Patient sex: M
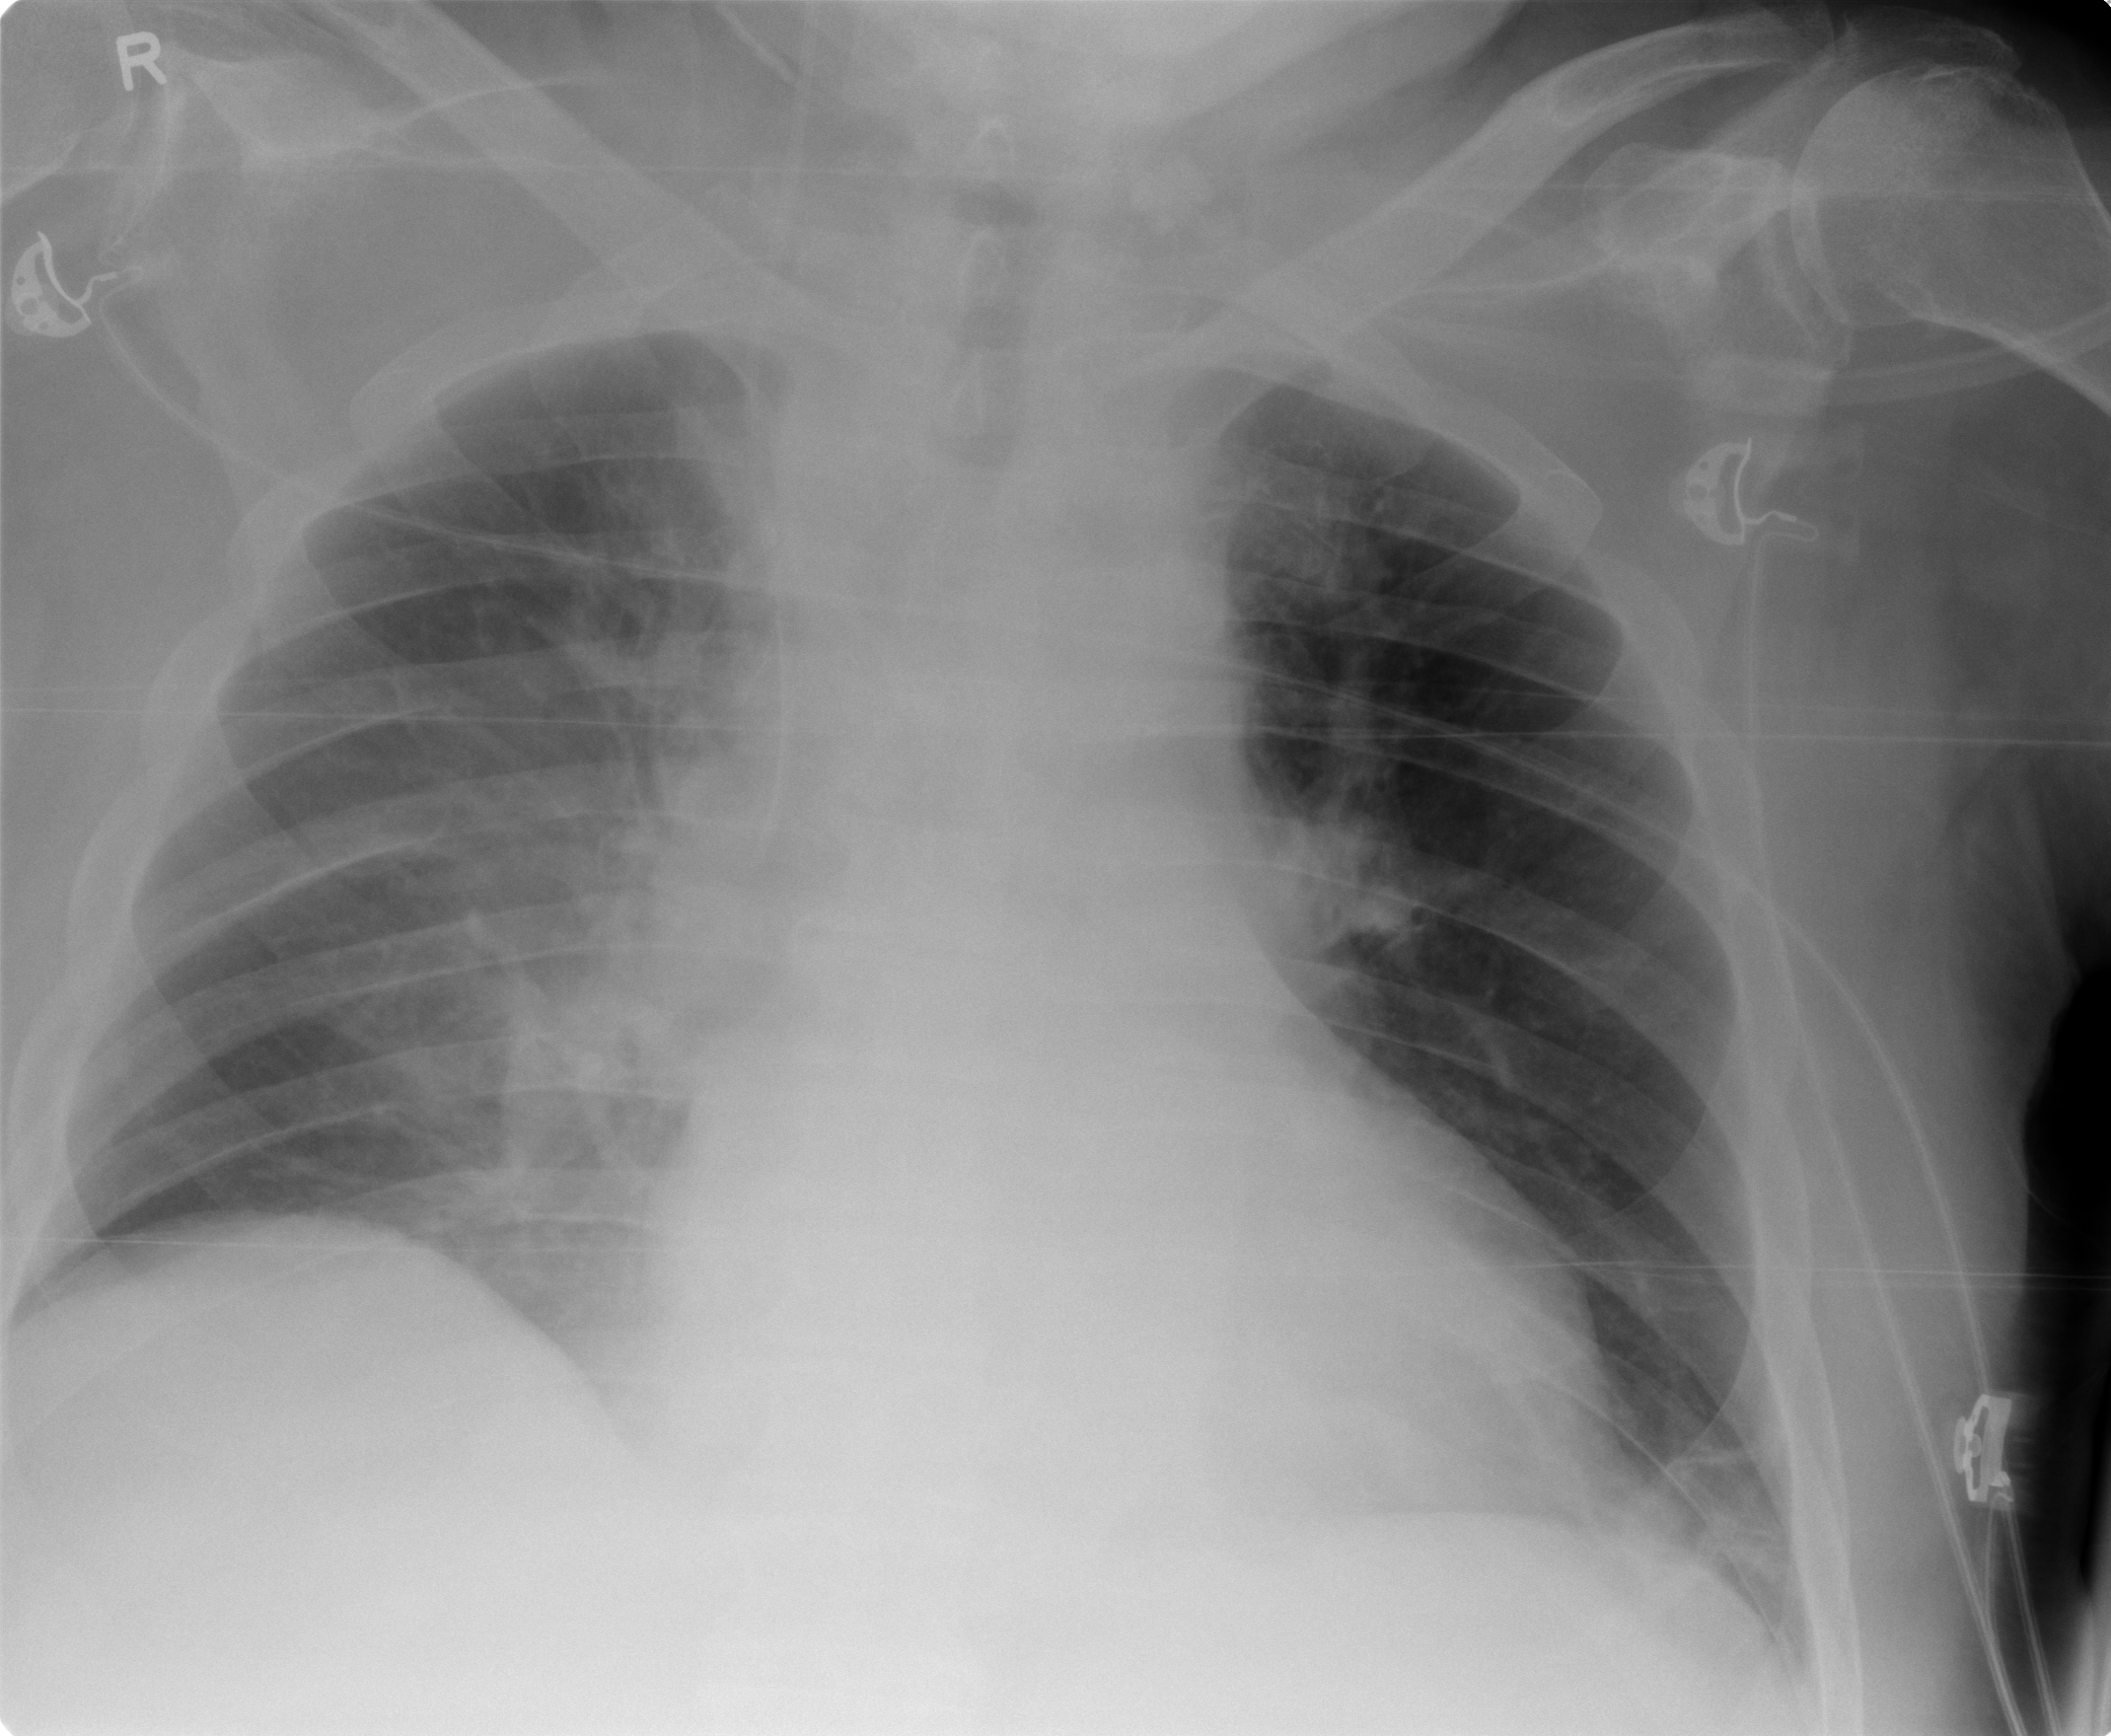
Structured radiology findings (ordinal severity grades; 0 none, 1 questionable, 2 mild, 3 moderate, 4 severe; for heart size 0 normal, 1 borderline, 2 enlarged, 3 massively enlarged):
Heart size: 0
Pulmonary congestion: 0
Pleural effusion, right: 0
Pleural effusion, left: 0
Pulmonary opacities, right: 2
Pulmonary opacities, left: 0
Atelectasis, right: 0
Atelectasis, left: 0